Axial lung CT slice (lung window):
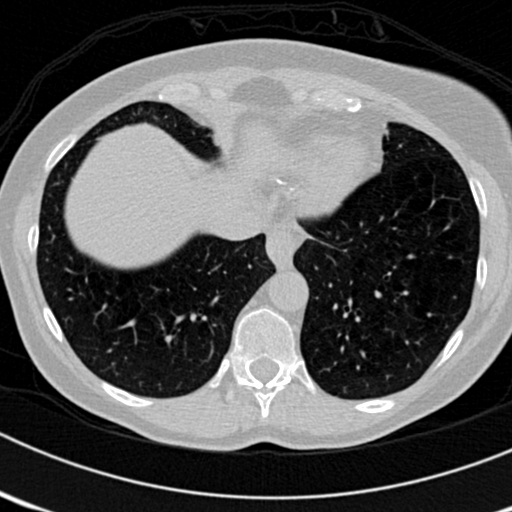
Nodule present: no